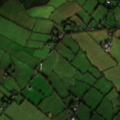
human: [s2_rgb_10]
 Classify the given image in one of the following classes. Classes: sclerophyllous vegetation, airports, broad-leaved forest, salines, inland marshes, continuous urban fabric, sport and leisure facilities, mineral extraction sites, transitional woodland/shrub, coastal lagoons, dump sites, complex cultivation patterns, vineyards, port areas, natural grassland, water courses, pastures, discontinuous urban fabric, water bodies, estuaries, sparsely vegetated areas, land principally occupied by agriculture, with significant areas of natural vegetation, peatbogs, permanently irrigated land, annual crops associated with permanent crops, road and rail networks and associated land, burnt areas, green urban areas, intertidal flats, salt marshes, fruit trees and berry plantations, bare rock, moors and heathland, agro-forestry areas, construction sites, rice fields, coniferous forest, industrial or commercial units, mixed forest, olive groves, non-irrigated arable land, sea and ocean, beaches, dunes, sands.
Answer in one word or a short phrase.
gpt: non-irrigated arable land, pastures, coniferous forest